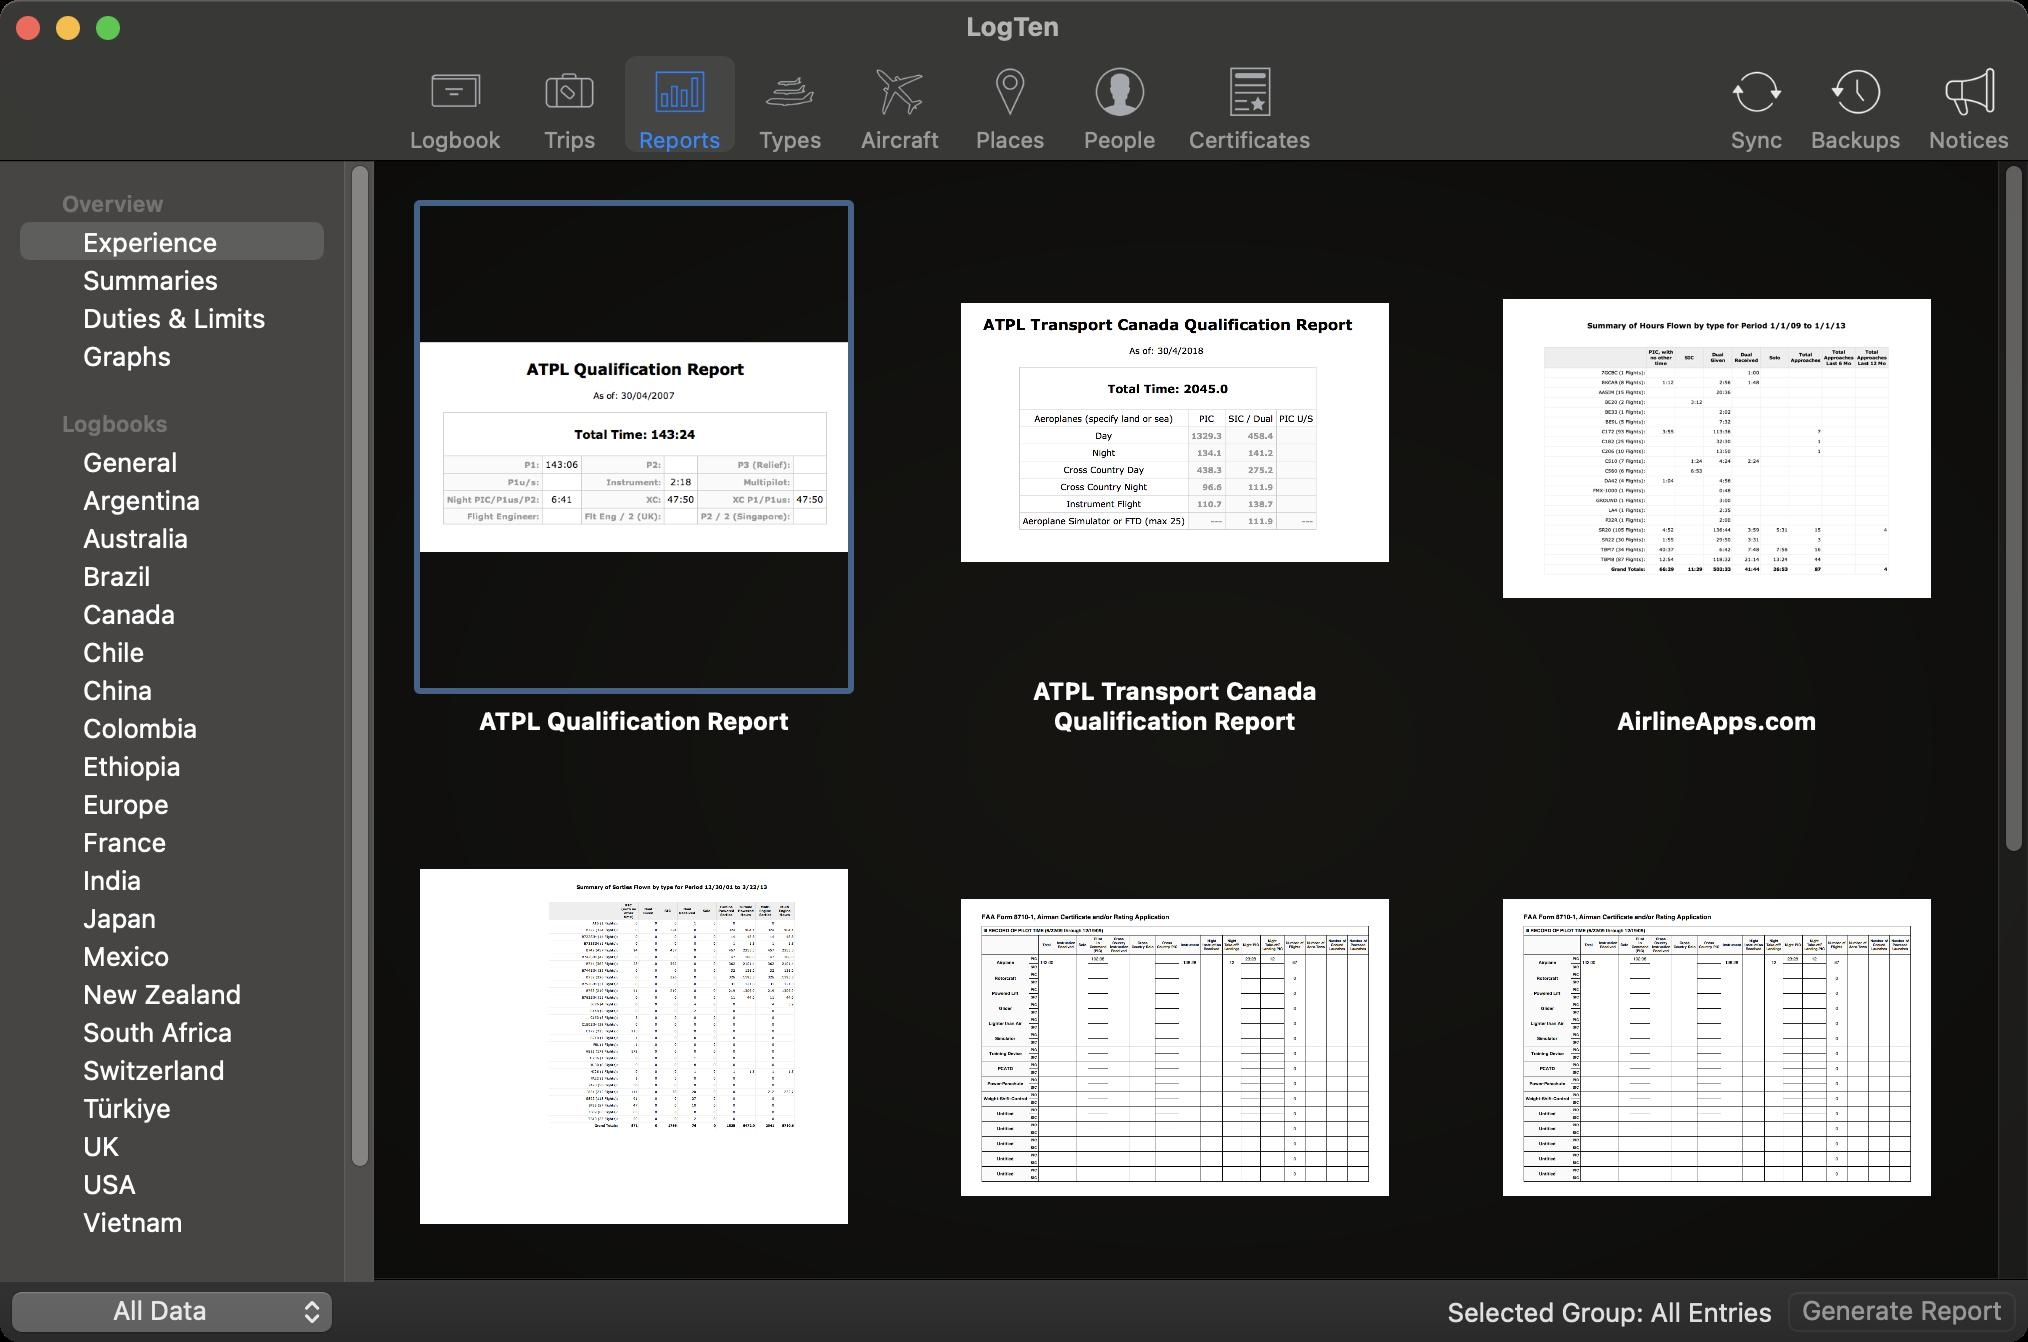
Accessibility tree:
{"name": "LogTen", "role": "AXWindow", "description": null, "role_description": "standard window", "value": null, "position": "357.00;254.00", "size": "1014;671", "children": [{"name": null, "role": "AXGroup", "description": null, "role_description": "group", "value": null, "position": "187.00;80.00", "size": "827;559", "children": []}, {"name": null, "role": "AXImage", "description": "loading mask", "role_description": "image", "value": null, "position": "187.00;80.00", "size": "827;559", "children": []}, {"name": null, "role": "AXScrollArea", "description": null, "role_description": "scroll area", "value": null, "position": "187.00;80.00", "size": "827;559", "children": [{"name": null, "role": "AXGrid", "description": null, "role_description": "grid", "value": null, "position": "187.00;80.00", "size": "812;900", "children": [{"name": null, "role": "AXUnknown", "description": null, "role_description": "unknown", "value": null, "position": "187.00;80.00", "size": "270;300", "children": [{"name": null, "role": "AXStaticText", "description": null, "role_description": "text", "value": "ATPL Qualification Report", "position": "205.00;353.00", "size": "224;15", "children": []}, {"name": null, "role": "AXGroup", "description": null, "role_description": "group", "value": null, "position": "207.00;100.00", "size": "220;247", "children": [{"name": null, "role": "AXImage", "description": "", "role_description": "image", "value": null, "position": "210.00;103.00", "size": "214;241", "children": []}, {"name": null, "role": "AXStaticText", "description": null, "role_description": "text", "value": "", "position": "201.00;96.00", "size": "226;248", "children": []}]}]}, {"name": null, "role": "AXUnknown", "description": null, "role_description": "unknown", "value": null, "position": "457.50;80.00", "size": "270;300", "children": [{"name": null, "role": "AXStaticText", "description": null, "role_description": "text", "value": "ATPL Transport Canada Qualification Report", "position": "475.50;338.00", "size": "224;30", "children": []}, {"name": null, "role": "AXGroup", "description": null, "role_description": "group", "value": null, "position": "477.50;100.00", "size": "220;232", "children": [{"name": null, "role": "AXImage", "description": "", "role_description": "image", "value": null, "position": "480.50;103.00", "size": "214;226", "children": []}, {"name": null, "role": "AXStaticText", "description": null, "role_description": "text", "value": "", "position": "471.50;96.00", "size": "226;233", "children": []}]}]}, {"name": null, "role": "AXUnknown", "description": null, "role_description": "unknown", "value": null, "position": "728.50;80.00", "size": "270;300", "children": [{"name": null, "role": "AXStaticText", "description": null, "role_description": "text", "value": "AirlineApps.com", "position": "746.50;353.00", "size": "224;15", "children": []}, {"name": null, "role": "AXGroup", "description": null, "role_description": "group", "value": null, "position": "748.50;100.50", "size": "220;246", "children": [{"name": null, "role": "AXImage", "description": "", "role_description": "image", "value": null, "position": "751.50;103.50", "size": "214;240", "children": []}, {"name": null, "role": "AXStaticText", "description": null, "role_description": "text", "value": "", "position": "742.50;96.50", "size": "226;248", "children": []}]}]}, {"name": null, "role": "AXUnknown", "description": null, "role_description": "unknown", "value": null, "position": "187.00;380.00", "size": "270;300", "children": [{"name": null, "role": "AXStaticText", "description": null, "role_description": "text", "value": "AirlineApps.com (Military)", "position": "205.00;653.00", "size": "224;15", "children": []}, {"name": null, "role": "AXGroup", "description": null, "role_description": "group", "value": null, "position": "207.00;400.00", "size": "220;247", "children": [{"name": null, "role": "AXImage", "description": "", "role_description": "image", "value": null, "position": "210.00;403.00", "size": "214;241", "children": []}, {"name": null, "role": "AXStaticText", "description": null, "role_description": "text", "value": "", "position": "201.00;396.00", "size": "226;248", "children": []}]}]}, {"name": null, "role": "AXUnknown", "description": null, "role_description": "unknown", "value": null, "position": "457.50;380.00", "size": "270;300", "children": [{"name": null, "role": "AXStaticText", "description": null, "role_description": "text", "value": "FAA 8710-1 Summary", "position": "475.50;653.00", "size": "224;15", "children": []}, {"name": null, "role": "AXGroup", "description": null, "role_description": "group", "value": null, "position": "477.50;400.50", "size": "220;246", "children": [{"name": null, "role": "AXImage", "description": "", "role_description": "image", "value": null, "position": "480.50;403.50", "size": "214;240", "children": []}, {"name": null, "role": "AXStaticText", "description": null, "role_description": "text", "value": "", "position": "471.50;396.50", "size": "226;248", "children": []}]}]}, {"name": null, "role": "AXUnknown", "description": null, "role_description": "unknown", "value": null, "position": "728.50;380.00", "size": "270;300", "children": [{"name": null, "role": "AXStaticText", "description": null, "role_description": "text", "value": "FAA IACRA Summary", "position": "746.50;653.00", "size": "224;15", "children": []}, {"name": null, "role": "AXGroup", "description": null, "role_description": "group", "value": null, "position": "748.50;400.50", "size": "220;246", "children": [{"name": null, "role": "AXImage", "description": "", "role_description": "image", "value": null, "position": "751.50;403.50", "size": "214;240", "children": []}, {"name": null, "role": "AXStaticText", "description": null, "role_description": "text", "value": "", "position": "742.50;396.50", "size": "226;248", "children": []}]}]}, {"name": null, "role": "AXUnknown", "description": null, "role_description": "unknown", "value": null, "position": "187.00;680.00", "size": "270;300", "children": [{"name": null, "role": "AXStaticText", "description": null, "role_description": "text", "value": "Flight Experience (Resumé)", "position": "205.00;953.00", "size": "224;15", "children": []}, {"name": null, "role": "AXGroup", "description": null, "role_description": "group", "value": null, "position": "207.00;700.00", "size": "220;247", "children": [{"name": null, "role": "AXImage", "description": "", "role_description": "image", "value": null, "position": "210.00;703.00", "size": "214;241", "children": []}, {"name": null, "role": "AXStaticText", "description": null, "role_description": "text", "value": "", "position": "201.00;696.00", "size": "226;248", "children": []}]}]}, {"name": null, "role": "AXUnknown", "description": null, "role_description": "unknown", "value": null, "position": "457.50;680.00", "size": "270;300", "children": [{"name": null, "role": "AXStaticText", "description": null, "role_description": "text", "value": "Flight Experience Detail", "position": "475.50;953.00", "size": "224;15", "children": []}, {"name": null, "role": "AXGroup", "description": null, "role_description": "group", "value": null, "position": "477.00;700.00", "size": "220;247", "children": [{"name": null, "role": "AXImage", "description": "", "role_description": "image", "value": null, "position": "480.00;703.00", "size": "214;241", "children": []}, {"name": null, "role": "AXStaticText", "description": null, "role_description": "text", "value": "", "position": "471.00;696.00", "size": "226;248", "children": []}]}]}, {"name": null, "role": "AXUnknown", "description": null, "role_description": "unknown", "value": null, "position": "728.50;680.00", "size": "270;300", "children": [{"name": null, "role": "AXStaticText", "description": null, "role_description": "text", "value": "PilotCredentials.com", "position": "746.50;953.00", "size": "224;15", "children": []}, {"name": null, "role": "AXGroup", "description": null, "role_description": "group", "value": null, "position": "748.50;700.50", "size": "220;246", "children": [{"name": null, "role": "AXImage", "description": "", "role_description": "image", "value": null, "position": "751.50;703.50", "size": "214;240", "children": []}, {"name": null, "role": "AXStaticText", "description": null, "role_description": "text", "value": "", "position": "742.50;696.50", "size": "226;248", "children": []}]}]}]}, {"name": null, "role": "AXScrollBar", "description": null, "role_description": "scroll bar", "value": 0.0, "position": "999.00;80.00", "size": "15;559", "children": [{"name": null, "role": "AXValueIndicator", "description": null, "role_description": "value indicator", "value": 0.0, "position": "999.00;82.00", "size": "15;344", "children": []}, {"name": null, "role": "AXButton", "description": null, "role_description": "increment arrow button", "value": null, "position": "999.00;80.00", "size": "0;0", "children": []}, {"name": null, "role": "AXButton", "description": null, "role_description": "decrement arrow button", "value": null, "position": "999.00;80.00", "size": "0;0", "children": []}, {"name": null, "role": "AXButton", "description": null, "role_description": "increment page button", "value": null, "position": "999.00;427.00", "size": "15;212", "children": []}, {"name": null, "role": "AXButton", "description": null, "role_description": "decrement page button", "value": null, "position": "999.00;80.00", "size": "15;2", "children": []}]}]}, {"name": null, "role": "AXPopUpButton", "description": null, "role_description": "pop up button", "value": "All Data", "position": "3.00;645.00", "size": "167;25", "children": []}, {"name": "Generate_Report", "role": "AXButton", "description": null, "role_description": "button", "value": null, "position": "893.00;645.00", "size": "116;23", "children": []}, {"name": null, "role": "AXScrollArea", "description": null, "role_description": "scroll area", "value": null, "position": "0.00;80.00", "size": "187;561", "children": [{"name": null, "role": "AXTable", "description": null, "role_description": "table", "value": null, "position": "0.00;80.00", "size": "172;622", "children": [{"name": null, "role": "AXRow", "description": null, "role_description": "table row", "value": null, "position": "0.00;90.00", "size": "172;21", "children": [{"name": null, "role": "AXTextField", "description": null, "role_description": "text field", "value": "", "position": "16.00;91.00", "size": "10;19", "children": []}, {"name": null, "role": "AXTextField", "description": null, "role_description": "text field", "value": "Overview", "position": "29.00;91.00", "size": "127;19", "children": []}]}, {"name": null, "role": "AXRow", "description": null, "role_description": "table row", "value": null, "position": "0.00;111.00", "size": "172;19", "children": [{"name": null, "role": "AXTextField", "description": null, "role_description": "text field", "value": "   ", "position": "16.00;112.00", "size": "10;17", "children": []}, {"name": null, "role": "AXTextField", "description": null, "role_description": "text field", "value": "   Experience", "position": "29.00;112.00", "size": "127;17", "children": []}]}, {"name": null, "role": "AXRow", "description": null, "role_description": "table row", "value": null, "position": "0.00;130.00", "size": "172;19", "children": [{"name": null, "role": "AXTextField", "description": null, "role_description": "text field", "value": "   ", "position": "16.00;131.00", "size": "10;17", "children": []}, {"name": null, "role": "AXTextField", "description": null, "role_description": "text field", "value": "   Summaries", "position": "29.00;131.00", "size": "127;17", "children": []}]}, {"name": null, "role": "AXRow", "description": null, "role_description": "table row", "value": null, "position": "0.00;149.00", "size": "172;19", "children": [{"name": null, "role": "AXTextField", "description": null, "role_description": "text field", "value": "   ", "position": "16.00;150.00", "size": "10;17", "children": []}, {"name": null, "role": "AXTextField", "description": null, "role_description": "text field", "value": "   Duties & Limits", "position": "29.00;150.00", "size": "127;17", "children": []}]}, {"name": null, "role": "AXRow", "description": null, "role_description": "table row", "value": null, "position": "0.00;168.00", "size": "172;19", "children": [{"name": null, "role": "AXTextField", "description": null, "role_description": "text field", "value": "   ", "position": "16.00;169.00", "size": "10;17", "children": []}, {"name": null, "role": "AXTextField", "description": null, "role_description": "text field", "value": "   Graphs", "position": "29.00;169.00", "size": "127;17", "children": []}]}, {"name": null, "role": "AXRow", "description": null, "role_description": "table row", "value": null, "position": "0.00;200.00", "size": "172;21", "children": [{"name": null, "role": "AXTextField", "description": null, "role_description": "text field", "value": "", "position": "16.00;201.00", "size": "10;19", "children": []}, {"name": null, "role": "AXTextField", "description": null, "role_description": "text field", "value": "Logbooks", "position": "29.00;201.00", "size": "127;19", "children": []}]}, {"name": null, "role": "AXRow", "description": null, "role_description": "table row", "value": null, "position": "0.00;221.00", "size": "172;19", "children": [{"name": null, "role": "AXTextField", "description": null, "role_description": "text field", "value": "   ", "position": "16.00;222.00", "size": "10;17", "children": []}, {"name": null, "role": "AXTextField", "description": null, "role_description": "text field", "value": "   General", "position": "29.00;222.00", "size": "127;17", "children": []}]}, {"name": null, "role": "AXRow", "description": null, "role_description": "table row", "value": null, "position": "0.00;240.00", "size": "172;19", "children": [{"name": null, "role": "AXTextField", "description": null, "role_description": "text field", "value": "   ", "position": "16.00;241.00", "size": "10;17", "children": []}, {"name": null, "role": "AXTextField", "description": null, "role_description": "text field", "value": "   Argentina", "position": "29.00;241.00", "size": "127;17", "children": []}]}, {"name": null, "role": "AXRow", "description": null, "role_description": "table row", "value": null, "position": "0.00;259.00", "size": "172;19", "children": [{"name": null, "role": "AXTextField", "description": null, "role_description": "text field", "value": "   ", "position": "16.00;260.00", "size": "10;17", "children": []}, {"name": null, "role": "AXTextField", "description": null, "role_description": "text field", "value": "   Australia", "position": "29.00;260.00", "size": "127;17", "children": []}]}, {"name": null, "role": "AXRow", "description": null, "role_description": "table row", "value": null, "position": "0.00;278.00", "size": "172;19", "children": [{"name": null, "role": "AXTextField", "description": null, "role_description": "text field", "value": "   ", "position": "16.00;279.00", "size": "10;17", "children": []}, {"name": null, "role": "AXTextField", "description": null, "role_description": "text field", "value": "   Brazil", "position": "29.00;279.00", "size": "127;17", "children": []}]}, {"name": null, "role": "AXRow", "description": null, "role_description": "table row", "value": null, "position": "0.00;297.00", "size": "172;19", "children": [{"name": null, "role": "AXTextField", "description": null, "role_description": "text field", "value": "   ", "position": "16.00;298.00", "size": "10;17", "children": []}, {"name": null, "role": "AXTextField", "description": null, "role_description": "text field", "value": "   Canada", "position": "29.00;298.00", "size": "127;17", "children": []}]}, {"name": null, "role": "AXRow", "description": null, "role_description": "table row", "value": null, "position": "0.00;316.00", "size": "172;19", "children": [{"name": null, "role": "AXTextField", "description": null, "role_description": "text field", "value": "   ", "position": "16.00;317.00", "size": "10;17", "children": []}, {"name": null, "role": "AXTextField", "description": null, "role_description": "text field", "value": "   Chile", "position": "29.00;317.00", "size": "127;17", "children": []}]}, {"name": null, "role": "AXRow", "description": null, "role_description": "table row", "value": null, "position": "0.00;335.00", "size": "172;19", "children": [{"name": null, "role": "AXTextField", "description": null, "role_description": "text field", "value": "   ", "position": "16.00;336.00", "size": "10;17", "children": []}, {"name": null, "role": "AXTextField", "description": null, "role_description": "text field", "value": "   China", "position": "29.00;336.00", "size": "127;17", "children": []}]}, {"name": null, "role": "AXRow", "description": null, "role_description": "table row", "value": null, "position": "0.00;354.00", "size": "172;19", "children": [{"name": null, "role": "AXTextField", "description": null, "role_description": "text field", "value": "   ", "position": "16.00;355.00", "size": "10;17", "children": []}, {"name": null, "role": "AXTextField", "description": null, "role_description": "text field", "value": "   Colombia", "position": "29.00;355.00", "size": "127;17", "children": []}]}, {"name": null, "role": "AXRow", "description": null, "role_description": "table row", "value": null, "position": "0.00;373.00", "size": "172;19", "children": [{"name": null, "role": "AXTextField", "description": null, "role_description": "text field", "value": "   ", "position": "16.00;374.00", "size": "10;17", "children": []}, {"name": null, "role": "AXTextField", "description": null, "role_description": "text field", "value": "   Ethiopia", "position": "29.00;374.00", "size": "127;17", "children": []}]}, {"name": null, "role": "AXRow", "description": null, "role_description": "table row", "value": null, "position": "0.00;392.00", "size": "172;19", "children": [{"name": null, "role": "AXTextField", "description": null, "role_description": "text field", "value": "   ", "position": "16.00;393.00", "size": "10;17", "children": []}, {"name": null, "role": "AXTextField", "description": null, "role_description": "text field", "value": "   Europe", "position": "29.00;393.00", "size": "127;17", "children": []}]}, {"name": null, "role": "AXRow", "description": null, "role_description": "table row", "value": null, "position": "0.00;411.00", "size": "172;19", "children": [{"name": null, "role": "AXTextField", "description": null, "role_description": "text field", "value": "   ", "position": "16.00;412.00", "size": "10;17", "children": []}, {"name": null, "role": "AXTextField", "description": null, "role_description": "text field", "value": "   France", "position": "29.00;412.00", "size": "127;17", "children": []}]}, {"name": null, "role": "AXRow", "description": null, "role_description": "table row", "value": null, "position": "0.00;430.00", "size": "172;19", "children": [{"name": null, "role": "AXTextField", "description": null, "role_description": "text field", "value": "   ", "position": "16.00;431.00", "size": "10;17", "children": []}, {"name": null, "role": "AXTextField", "description": null, "role_description": "text field", "value": "   India", "position": "29.00;431.00", "size": "127;17", "children": []}]}, {"name": null, "role": "AXRow", "description": null, "role_description": "table row", "value": null, "position": "0.00;449.00", "size": "172;19", "children": [{"name": null, "role": "AXTextField", "description": null, "role_description": "text field", "value": "   ", "position": "16.00;450.00", "size": "10;17", "children": []}, {"name": null, "role": "AXTextField", "description": null, "role_description": "text field", "value": "   Japan", "position": "29.00;450.00", "size": "127;17", "children": []}]}, {"name": null, "role": "AXRow", "description": null, "role_description": "table row", "value": null, "position": "0.00;468.00", "size": "172;19", "children": [{"name": null, "role": "AXTextField", "description": null, "role_description": "text field", "value": "   ", "position": "16.00;469.00", "size": "10;17", "children": []}, {"name": null, "role": "AXTextField", "description": null, "role_description": "text field", "value": "   Mexico", "position": "29.00;469.00", "size": "127;17", "children": []}]}, {"name": null, "role": "AXRow", "description": null, "role_description": "table row", "value": null, "position": "0.00;487.00", "size": "172;19", "children": [{"name": null, "role": "AXTextField", "description": null, "role_description": "text field", "value": "   ", "position": "16.00;488.00", "size": "10;17", "children": []}, {"name": null, "role": "AXTextField", "description": null, "role_description": "text field", "value": "   New Zealand", "position": "29.00;488.00", "size": "127;17", "children": []}]}, {"name": null, "role": "AXRow", "description": null, "role_description": "table row", "value": null, "position": "0.00;506.00", "size": "172;19", "children": [{"name": null, "role": "AXTextField", "description": null, "role_description": "text field", "value": "   ", "position": "16.00;507.00", "size": "10;17", "children": []}, {"name": null, "role": "AXTextField", "description": null, "role_description": "text field", "value": "   South Africa", "position": "29.00;507.00", "size": "127;17", "children": []}]}, {"name": null, "role": "AXRow", "description": null, "role_description": "table row", "value": null, "position": "0.00;525.00", "size": "172;19", "children": [{"name": null, "role": "AXTextField", "description": null, "role_description": "text field", "value": "   ", "position": "16.00;526.00", "size": "10;17", "children": []}, {"name": null, "role": "AXTextField", "description": null, "role_description": "text field", "value": "   Switzerland", "position": "29.00;526.00", "size": "127;17", "children": []}]}, {"name": null, "role": "AXRow", "description": null, "role_description": "table row", "value": null, "position": "0.00;544.00", "size": "172;19", "children": [{"name": null, "role": "AXTextField", "description": null, "role_description": "text field", "value": "   ", "position": "16.00;545.00", "size": "10;17", "children": []}, {"name": null, "role": "AXTextField", "description": null, "role_description": "text field", "value": "   Türkiye", "position": "29.00;545.00", "size": "127;17", "children": []}]}, {"name": null, "role": "AXRow", "description": null, "role_description": "table row", "value": null, "position": "0.00;563.00", "size": "172;19", "children": [{"name": null, "role": "AXTextField", "description": null, "role_description": "text field", "value": "   ", "position": "16.00;564.00", "size": "10;17", "children": []}, {"name": null, "role": "AXTextField", "description": null, "role_description": "text field", "value": "   UK", "position": "29.00;564.00", "size": "127;17", "children": []}]}, {"name": null, "role": "AXRow", "description": null, "role_description": "table row", "value": null, "position": "0.00;582.00", "size": "172;19", "children": [{"name": null, "role": "AXTextField", "description": null, "role_description": "text field", "value": "   ", "position": "16.00;583.00", "size": "10;17", "children": []}, {"name": null, "role": "AXTextField", "description": null, "role_description": "text field", "value": "   USA", "position": "29.00;583.00", "size": "127;17", "children": []}]}, {"name": null, "role": "AXRow", "description": null, "role_description": "table row", "value": null, "position": "0.00;601.00", "size": "172;19", "children": [{"name": null, "role": "AXTextField", "description": null, "role_description": "text field", "value": "   ", "position": "16.00;602.00", "size": "10;17", "children": []}, {"name": null, "role": "AXTextField", "description": null, "role_description": "text field", "value": "   Vietnam", "position": "29.00;602.00", "size": "127;17", "children": []}]}, {"name": null, "role": "AXRow", "description": null, "role_description": "table row", "value": null, "position": "0.00;633.00", "size": "172;21", "children": [{"name": null, "role": "AXTextField", "description": null, "role_description": "text field", "value": "", "position": "16.00;634.00", "size": "10;19", "children": []}, {"name": null, "role": "AXTextField", "description": null, "role_description": "text field", "value": "More", "position": "29.00;634.00", "size": "127;19", "children": []}]}, {"name": null, "role": "AXRow", "description": null, "role_description": "table row", "value": null, "position": "0.00;654.00", "size": "172;19", "children": [{"name": null, "role": "AXTextField", "description": null, "role_description": "text field", "value": "   ", "position": "16.00;655.00", "size": "10;17", "children": []}, {"name": null, "role": "AXTextField", "description": null, "role_description": "text field", "value": "   Certificates", "position": "29.00;655.00", "size": "127;17", "children": []}]}, {"name": null, "role": "AXRow", "description": null, "role_description": "table row", "value": null, "position": "0.00;673.00", "size": "172;19", "children": [{"name": null, "role": "AXTextField", "description": null, "role_description": "text field", "value": "   ", "position": "16.00;674.00", "size": "10;17", "children": []}, {"name": null, "role": "AXTextField", "description": null, "role_description": "text field", "value": "   Exporters", "position": "29.00;674.00", "size": "127;17", "children": []}]}, {"name": null, "role": "AXColumn", "description": null, "role_description": "column", "value": null, "position": "10.00;80.00", "size": "18;622", "children": []}, {"name": null, "role": "AXColumn", "description": null, "role_description": "column", "value": null, "position": "28.00;80.00", "size": "134;622", "children": []}]}, {"name": null, "role": "AXScrollBar", "description": null, "role_description": "scroll bar", "value": 0.0, "position": "172.00;80.00", "size": "15;561", "children": [{"name": null, "role": "AXValueIndicator", "description": null, "role_description": "value indicator", "value": 0.0, "position": "172.00;82.00", "size": "15;502", "children": []}, {"name": null, "role": "AXButton", "description": null, "role_description": "increment arrow button", "value": null, "position": "172.00;80.00", "size": "0;0", "children": []}, {"name": null, "role": "AXButton", "description": null, "role_description": "decrement arrow button", "value": null, "position": "172.00;80.00", "size": "0;0", "children": []}, {"name": null, "role": "AXButton", "description": null, "role_description": "increment page button", "value": null, "position": "172.00;584.50", "size": "15;56", "children": []}, {"name": null, "role": "AXButton", "description": null, "role_description": "decrement page button", "value": null, "position": "172.00;80.00", "size": "15;2", "children": []}]}]}, {"name": null, "role": "AXStaticText", "description": null, "role_description": "text", "value": "Selected Group: All Entries", "position": "480.00;648.00", "size": "408;16", "children": []}, {"name": null, "role": "AXToolbar", "description": null, "role_description": "toolbar", "value": null, "position": "0.00;28.00", "size": "1014;52", "children": [{"name": "Logbook", "role": "AXButton", "description": null, "role_description": "button", "value": null, "position": "198.00;28.00", "size": "60;52", "children": []}, {"name": "Trips", "role": "AXButton", "description": null, "role_description": "button", "value": null, "position": "257.50;28.00", "size": "55;52", "children": []}, {"name": "Reports", "role": "AXButton", "description": null, "role_description": "button", "value": null, "position": "312.50;28.00", "size": "55;52", "children": []}, {"name": "Types", "role": "AXButton", "description": null, "role_description": "button", "value": null, "position": "367.50;28.00", "size": "55;52", "children": []}, {"name": "Aircraft", "role": "AXButton", "description": null, "role_description": "button", "value": null, "position": "422.50;28.00", "size": "55;52", "children": []}, {"name": "Places", "role": "AXButton", "description": null, "role_description": "button", "value": null, "position": "477.50;28.00", "size": "55;52", "children": []}, {"name": "People", "role": "AXButton", "description": null, "role_description": "button", "value": null, "position": "532.50;28.00", "size": "55;52", "children": []}, {"name": "Certificates", "role": "AXButton", "description": null, "role_description": "button", "value": null, "position": "587.50;28.00", "size": "75;52", "children": []}, {"name": "Sync", "role": "AXButton", "description": null, "role_description": "button", "value": null, "position": "858.50;28.00", "size": "40;52", "children": []}, {"name": "Backups", "role": "AXButton", "description": null, "role_description": "button", "value": null, "position": "898.50;28.00", "size": "59;52", "children": []}, {"name": "Notices", "role": "AXButton", "description": null, "role_description": "button", "value": null, "position": "957.50;28.00", "size": "54;52", "children": []}]}, {"name": null, "role": "AXButton", "description": null, "role_description": "close button", "value": null, "position": "7.00;6.00", "size": "14;16", "children": []}, {"name": null, "role": "AXButton", "description": null, "role_description": "full screen button", "value": null, "position": "47.00;6.00", "size": "14;16", "children": [{"name": null, "role": "AXGroup", "description": null, "role_description": "group", "value": null, "position": "47.00;6.00", "size": "14;16", "children": [{"name": null, "role": "AXGroup", "description": null, "role_description": "group", "value": null, "position": "47.00;6.00", "size": "14;16", "children": []}]}]}, {"name": null, "role": "AXButton", "description": null, "role_description": "minimize button", "value": null, "position": "27.00;6.00", "size": "14;16", "children": []}, {"name": null, "role": "AXStaticText", "description": null, "role_description": "text", "value": "LogTen", "position": "481.00;5.00", "size": "51;16", "children": []}]}